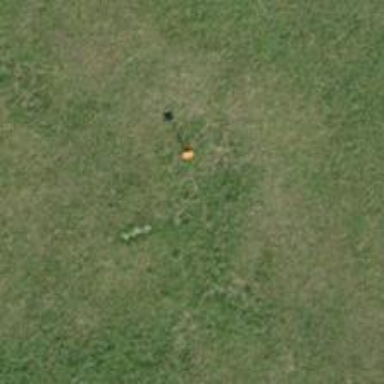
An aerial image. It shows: Aerial marker.